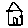
Label: house